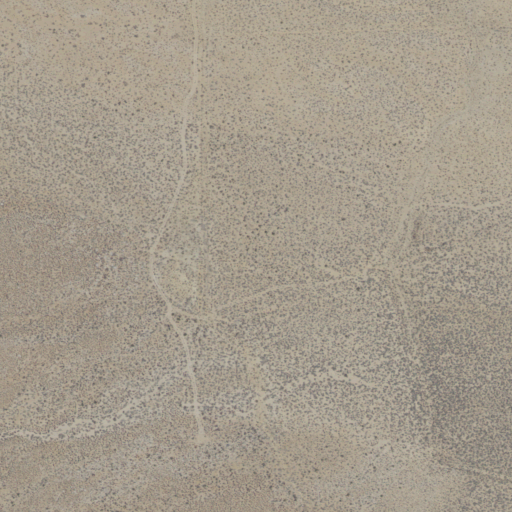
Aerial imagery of valley in California named Elderberry Canyon containing only shrub